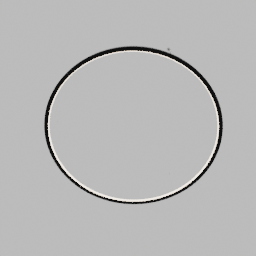
Label: lighting